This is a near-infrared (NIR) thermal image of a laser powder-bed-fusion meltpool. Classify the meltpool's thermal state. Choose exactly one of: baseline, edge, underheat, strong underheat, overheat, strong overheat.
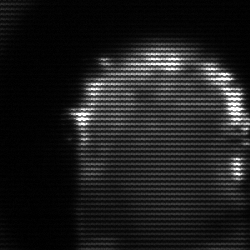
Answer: baseline